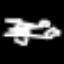
Label: octagon